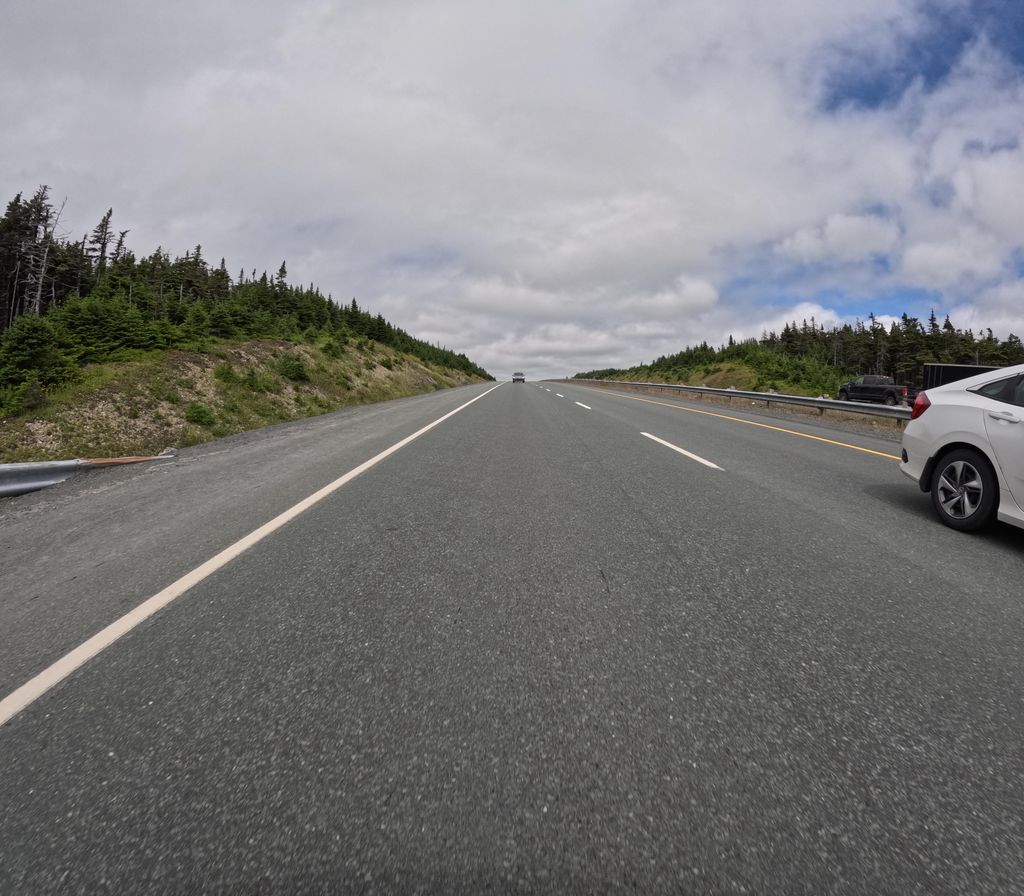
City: st_johns